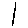
Label: line